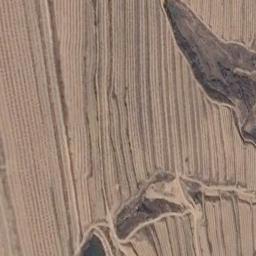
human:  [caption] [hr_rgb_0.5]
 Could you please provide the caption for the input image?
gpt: There is a path between the terraces leading to a building .

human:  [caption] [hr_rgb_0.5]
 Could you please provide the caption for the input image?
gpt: A large patch of brown terraces .

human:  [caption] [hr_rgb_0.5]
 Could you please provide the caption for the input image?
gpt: The bare terrace is next to some trees .

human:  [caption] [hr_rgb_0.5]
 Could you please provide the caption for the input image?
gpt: The green plants are on the terrace .

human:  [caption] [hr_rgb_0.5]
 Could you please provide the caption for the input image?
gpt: There are many yellow terraces arranged neatly .